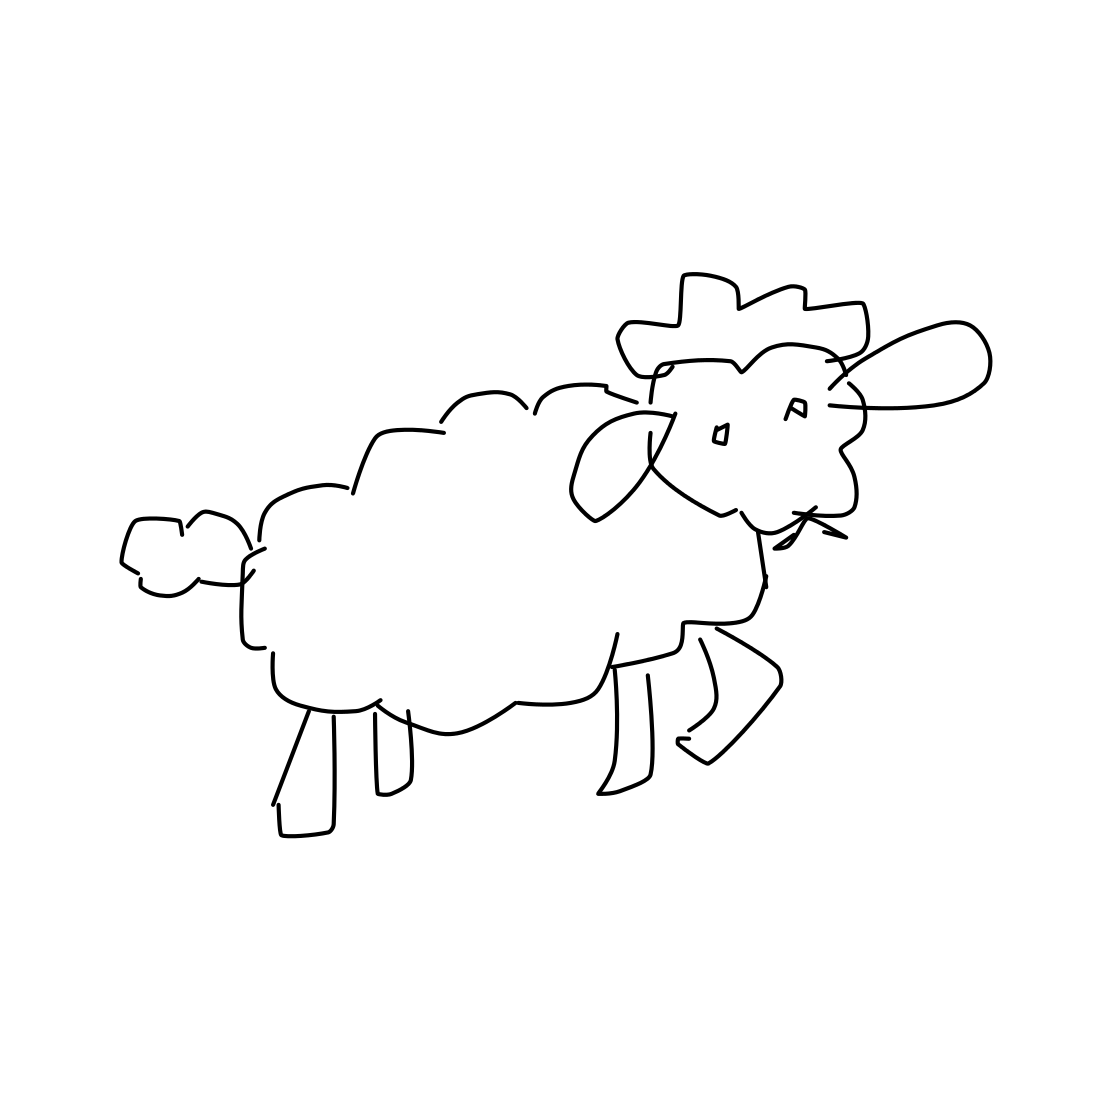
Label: sheep